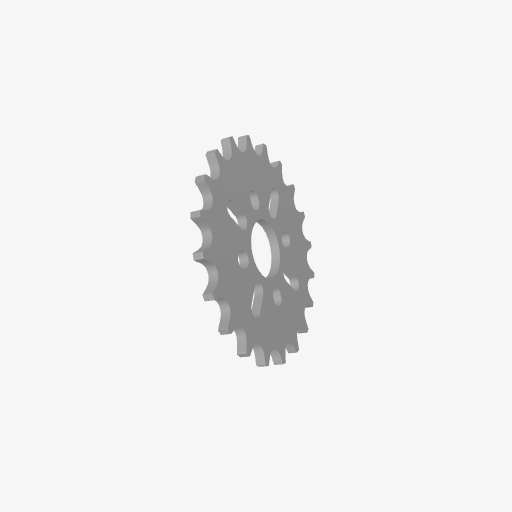
Part: HubMountAcetalSprocket20T